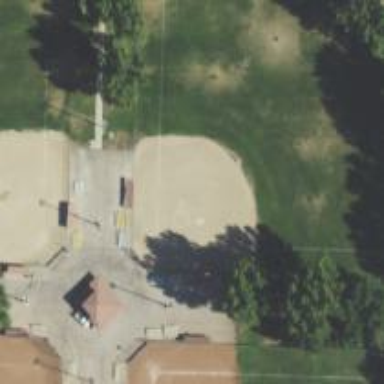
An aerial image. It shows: Baseball pitch for leisure and sports activities.